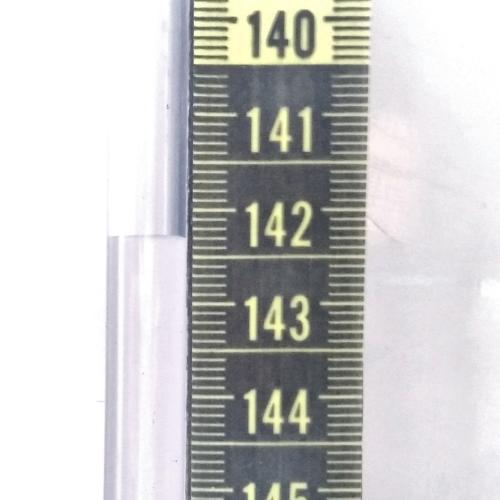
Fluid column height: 142.3 cm